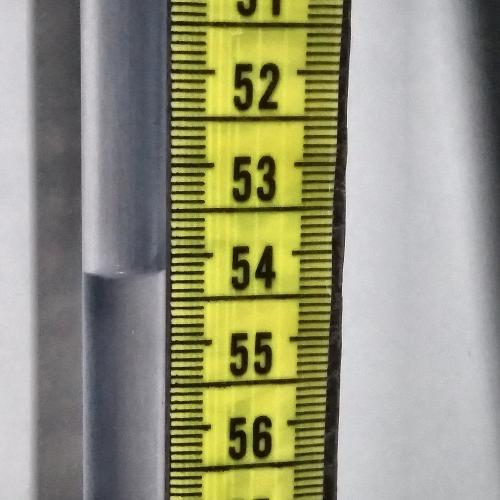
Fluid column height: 54.2 cm